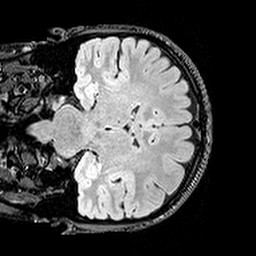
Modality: T2w
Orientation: coronal
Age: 25
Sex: female
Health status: healthy
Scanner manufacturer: siemens
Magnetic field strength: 3 T
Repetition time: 5 s
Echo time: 0.396 s